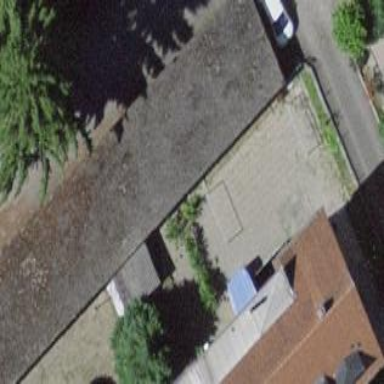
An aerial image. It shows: Group of garages.